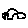
Label: car